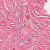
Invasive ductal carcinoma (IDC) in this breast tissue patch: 0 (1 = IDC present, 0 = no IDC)